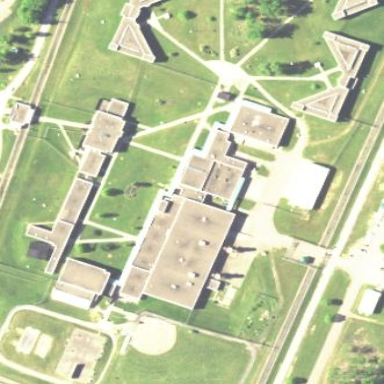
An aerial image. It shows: Prison surrounded by fence.